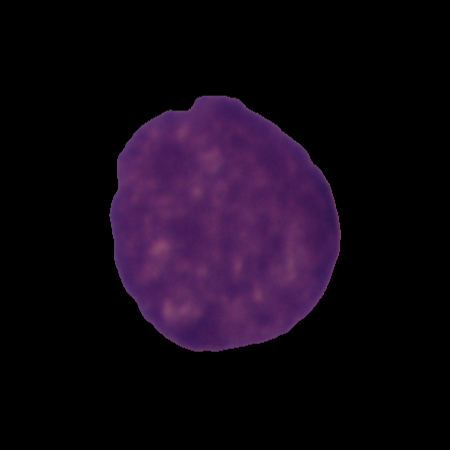
Label: cancer